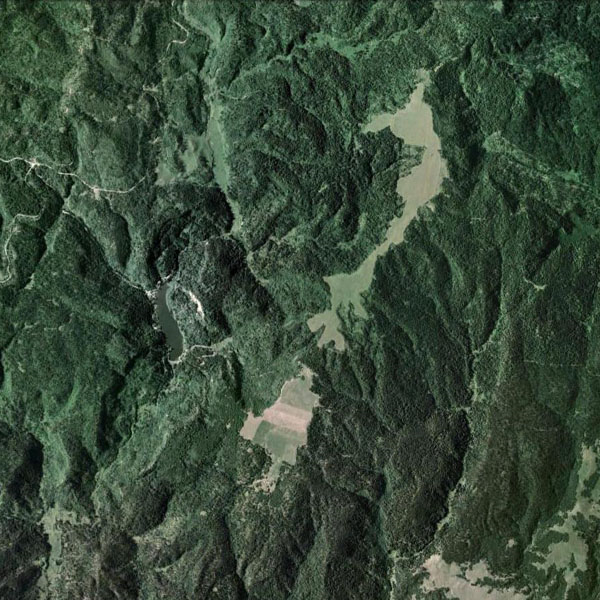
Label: Mountain